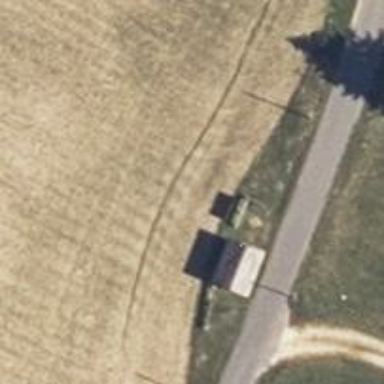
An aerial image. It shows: Shelter.